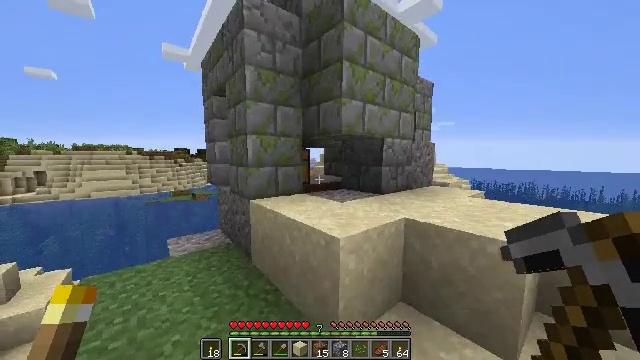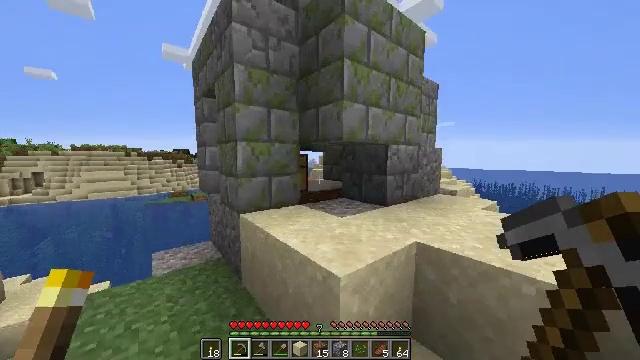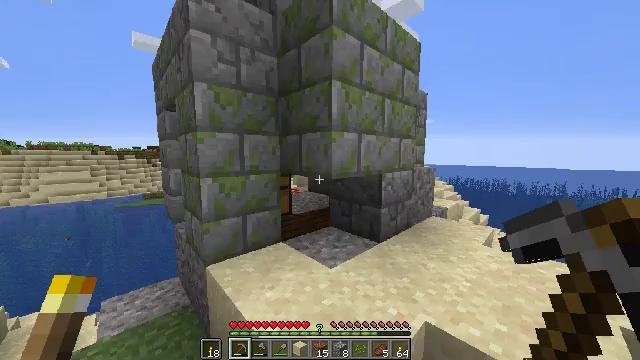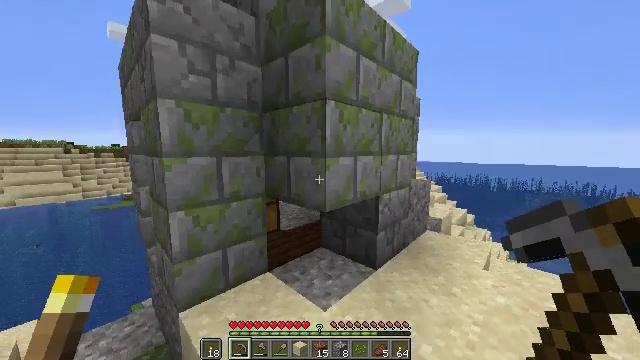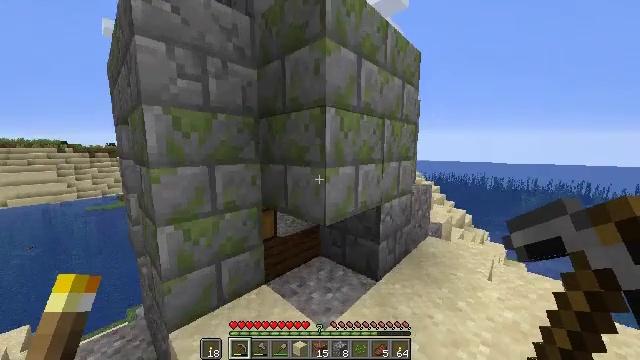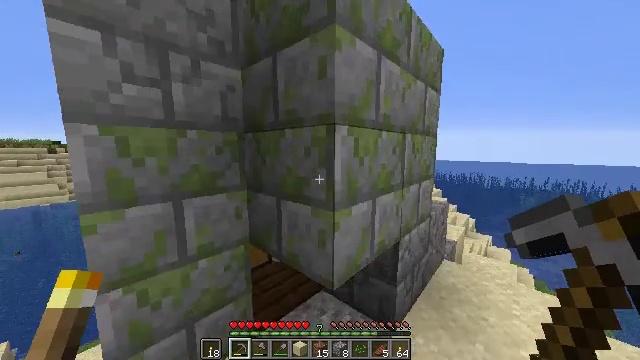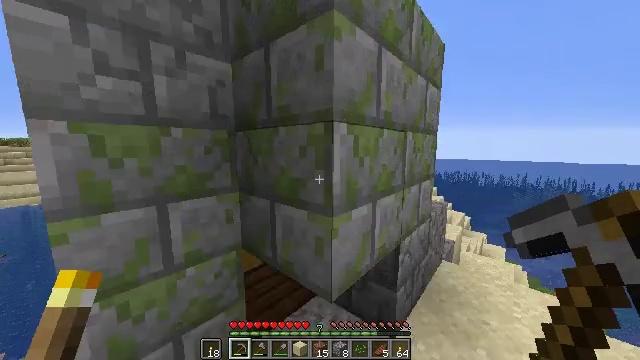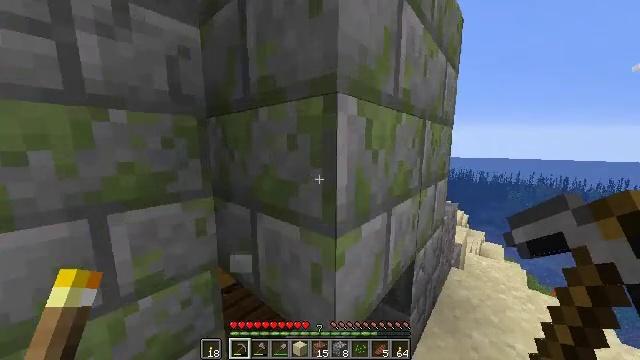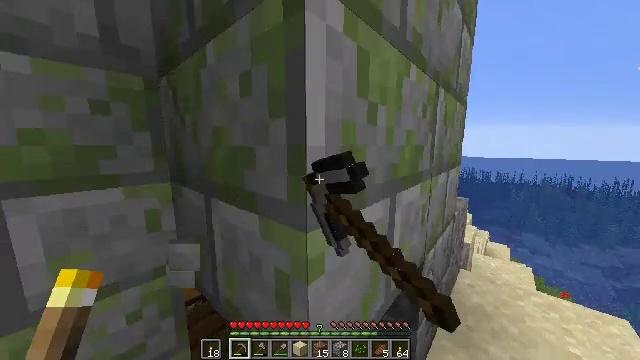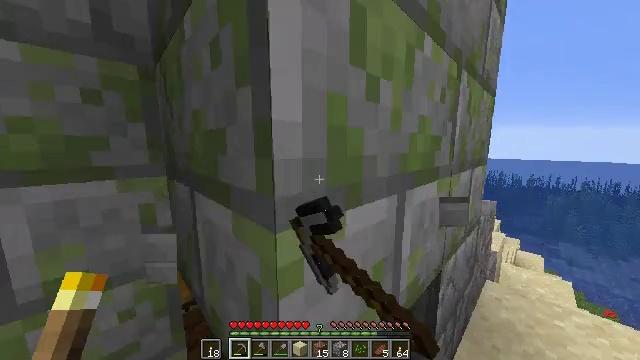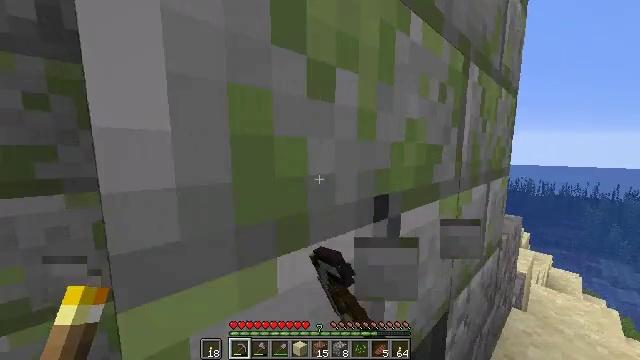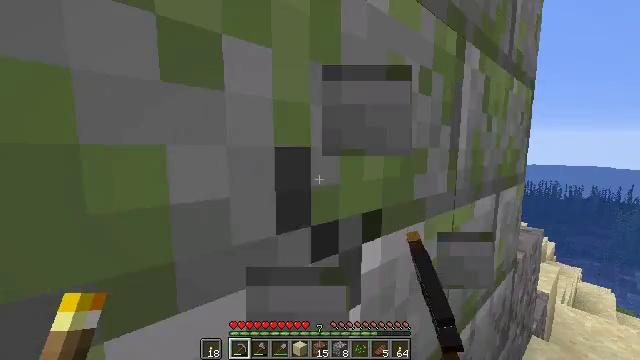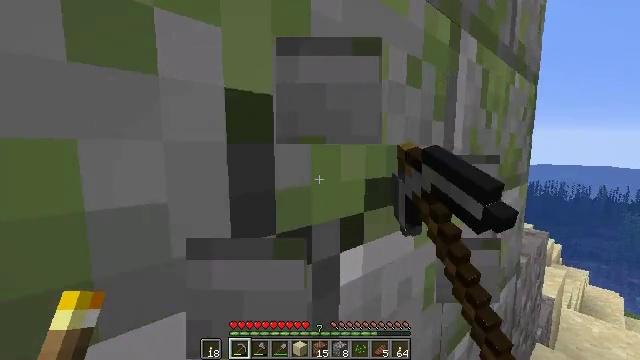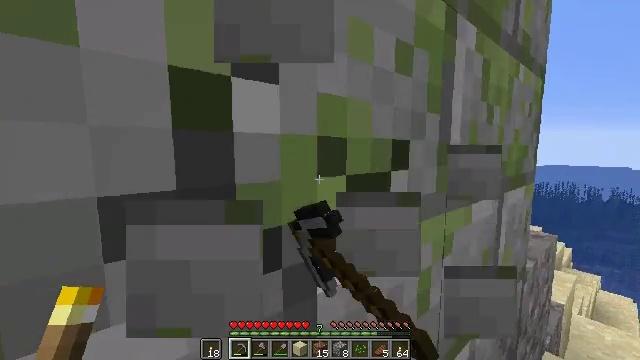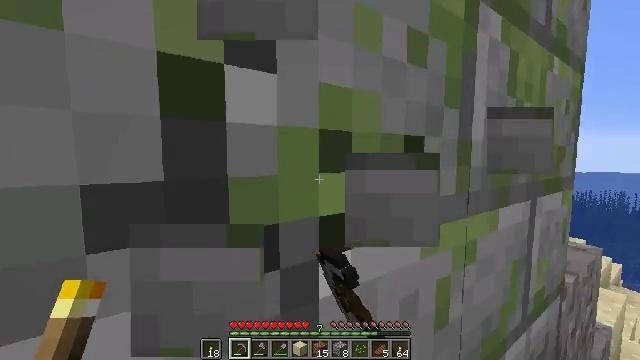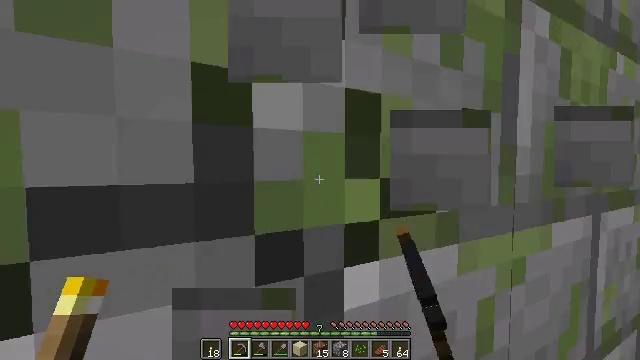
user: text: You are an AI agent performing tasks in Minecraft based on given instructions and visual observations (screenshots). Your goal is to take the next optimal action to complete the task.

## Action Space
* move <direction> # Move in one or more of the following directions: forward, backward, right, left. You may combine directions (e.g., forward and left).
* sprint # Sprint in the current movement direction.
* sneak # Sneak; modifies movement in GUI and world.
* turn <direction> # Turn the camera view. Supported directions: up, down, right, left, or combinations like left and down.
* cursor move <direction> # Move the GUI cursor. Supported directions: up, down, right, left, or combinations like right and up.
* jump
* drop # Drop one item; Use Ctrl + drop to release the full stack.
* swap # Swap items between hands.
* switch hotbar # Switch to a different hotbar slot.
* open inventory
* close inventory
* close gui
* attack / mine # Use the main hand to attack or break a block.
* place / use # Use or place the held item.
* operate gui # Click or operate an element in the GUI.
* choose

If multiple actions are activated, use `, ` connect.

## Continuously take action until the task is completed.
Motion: motion action
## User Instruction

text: Gather materials by mining mossy stone bricks.
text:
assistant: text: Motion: move forward, sprint, jump
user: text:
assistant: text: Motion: move forward, sprint, turn right, jump
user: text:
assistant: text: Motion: move forward, sprint, turn right, jump
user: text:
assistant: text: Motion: move forward, sprint, jump
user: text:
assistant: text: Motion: move forward, sprint, jump
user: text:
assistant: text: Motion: move forward and move right, sprint, turn right
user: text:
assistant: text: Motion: move forward and move right, sprint, turn right, attack / mine
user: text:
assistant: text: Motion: move forward and move right, attack / mine
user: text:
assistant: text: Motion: turn left, attack / mine
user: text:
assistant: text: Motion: turn left and up, attack / mine
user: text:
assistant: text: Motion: attack / mine
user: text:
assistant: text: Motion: attack / mine
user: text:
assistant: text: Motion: attack / mine
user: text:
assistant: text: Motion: turn left and up, attack / mine
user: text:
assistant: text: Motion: turn left and up, attack / mine
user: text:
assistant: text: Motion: turn left, attack / mine
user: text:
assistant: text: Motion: turn left, attack / mine
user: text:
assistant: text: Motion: turn left, attack / mine
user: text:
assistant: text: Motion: turn left and down, attack / mine
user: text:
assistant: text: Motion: turn left, attack / mine
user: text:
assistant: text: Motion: turn left, attack / mine
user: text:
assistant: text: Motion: attack / mine
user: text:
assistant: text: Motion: attack / mine
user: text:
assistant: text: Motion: attack / mine
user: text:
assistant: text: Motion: attack / mine
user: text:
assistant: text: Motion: attack / mine